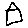
Label: house